Field crop: tomato
Growth stage: 2
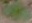
Species: solanum